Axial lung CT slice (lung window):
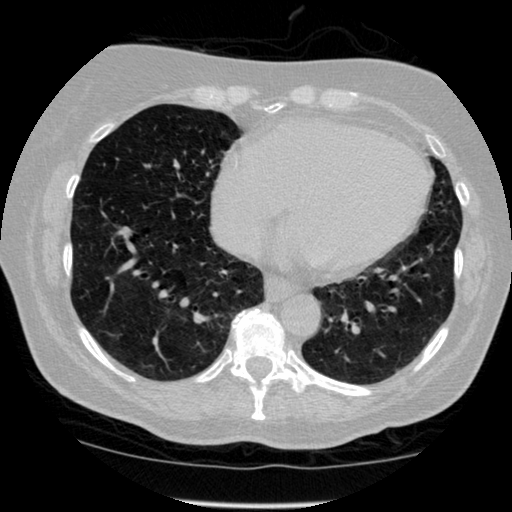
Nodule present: no